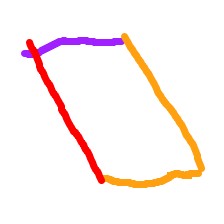
Shape: parallelogram